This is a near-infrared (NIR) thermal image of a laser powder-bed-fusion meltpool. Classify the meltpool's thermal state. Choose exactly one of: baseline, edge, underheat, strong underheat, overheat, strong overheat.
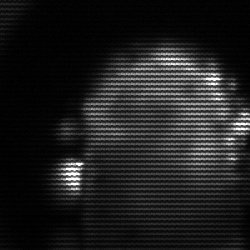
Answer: baseline